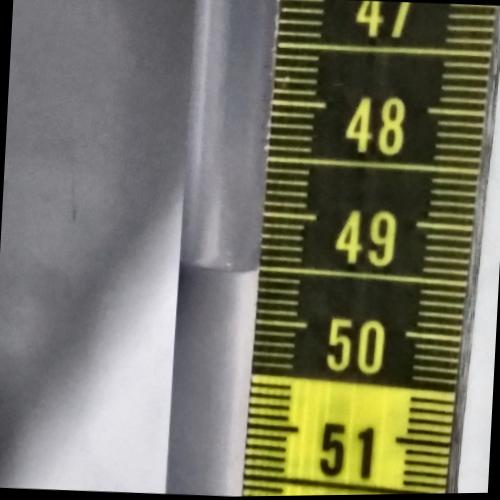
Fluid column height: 49.5 cm